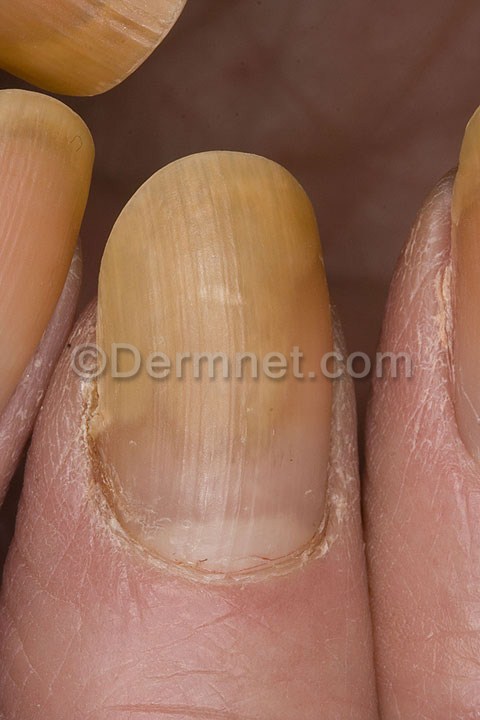
Disease: Nail Fungus and other Nail Disease